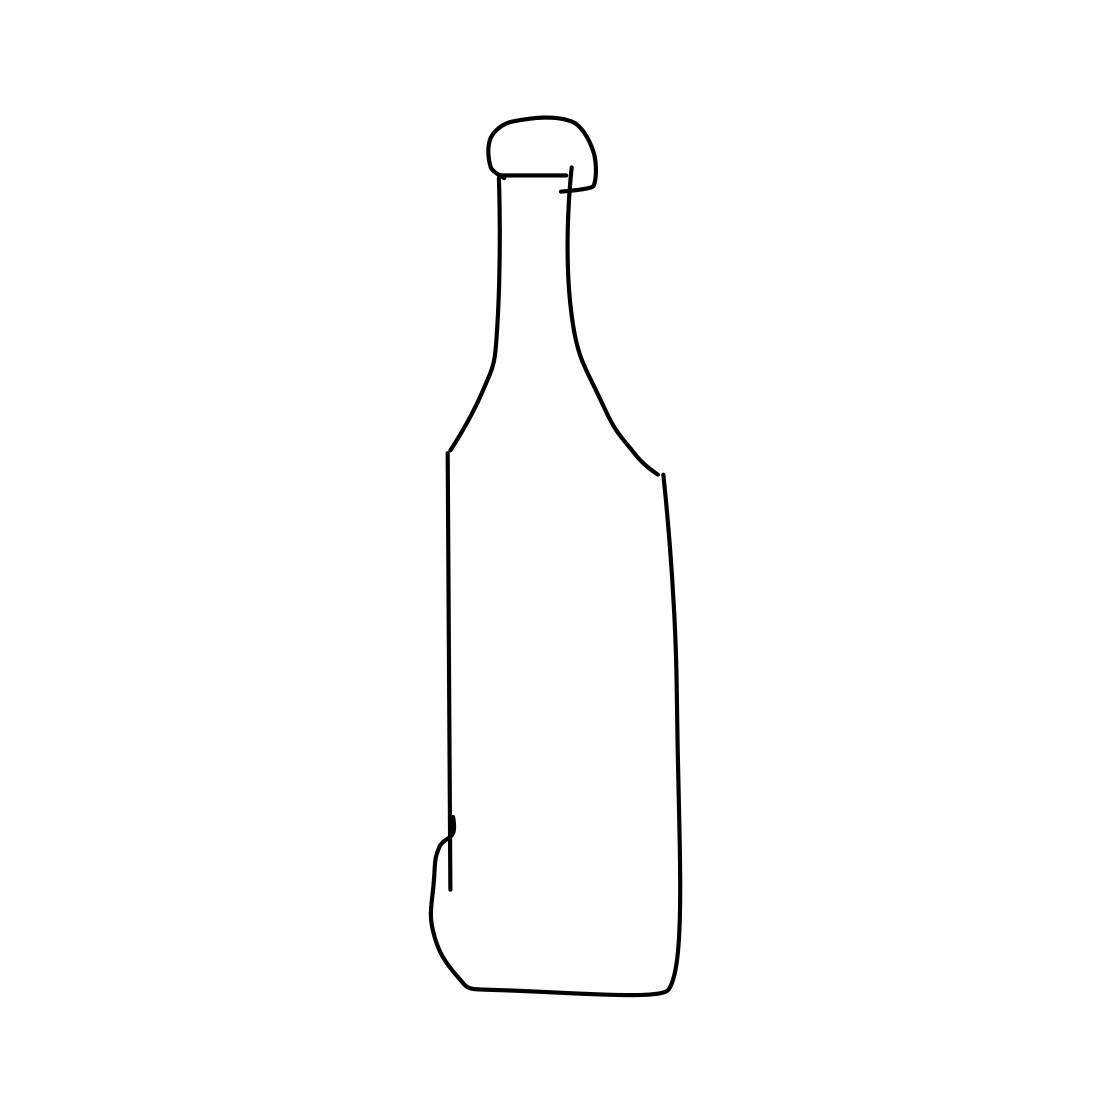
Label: wine-bottle